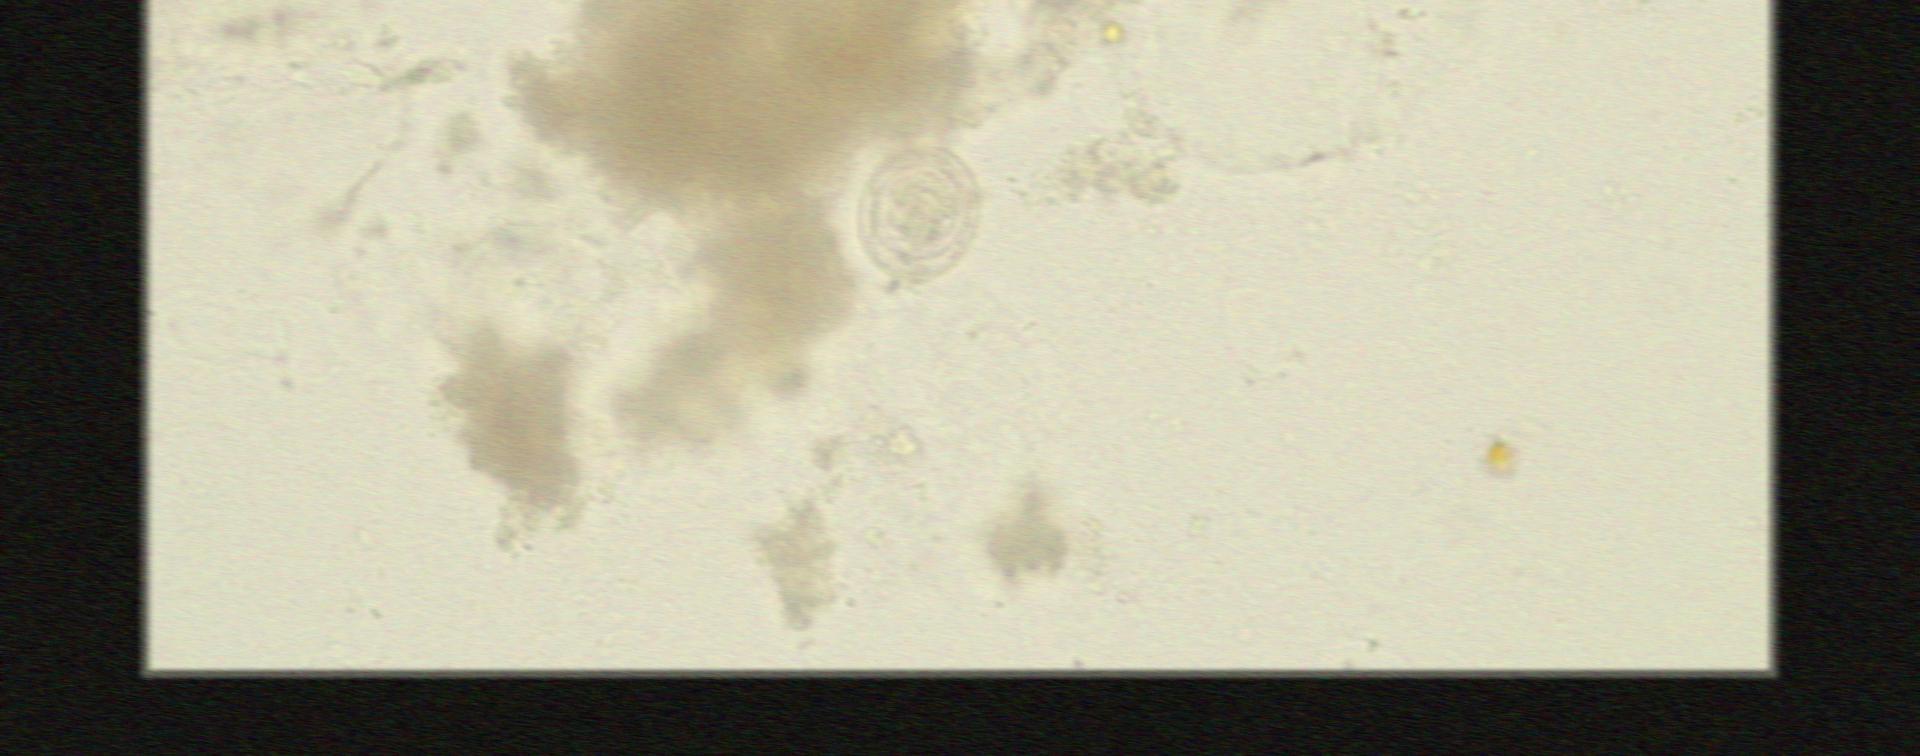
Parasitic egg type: Hymenolepis nana